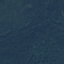
Land use / land cover class: Forest